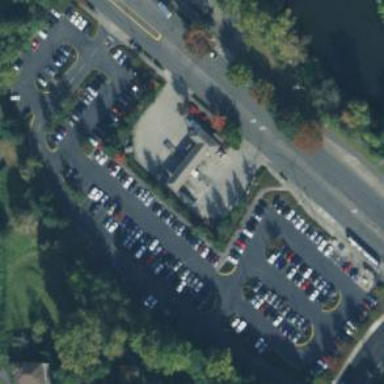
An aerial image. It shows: Parking lot with asphalt surface designed for park and ride facility.